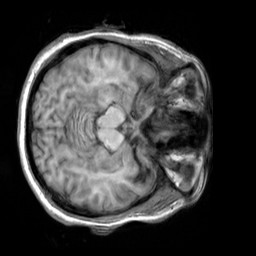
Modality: T1w
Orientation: axial
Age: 34
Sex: female
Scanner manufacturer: siemens
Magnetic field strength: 3 T
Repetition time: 2.3 s
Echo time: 0.00303 s